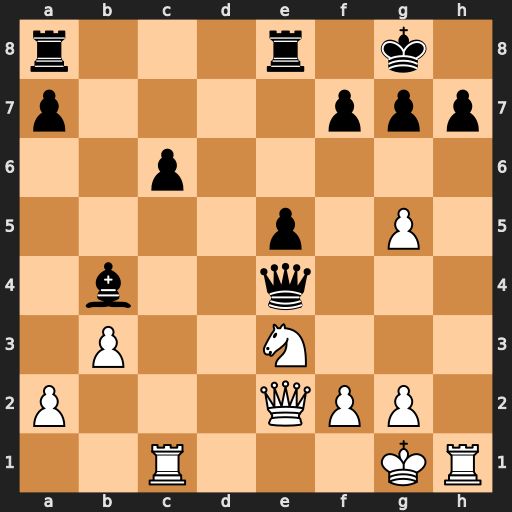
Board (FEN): r3r1k1/p4ppp/2p5/4p1P1/1b2q3/1P2N3/P3QPP1/2R3KR
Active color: w
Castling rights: -
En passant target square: -
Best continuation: Rc4 Qb1+ Kh2 Qg6 Rxb4